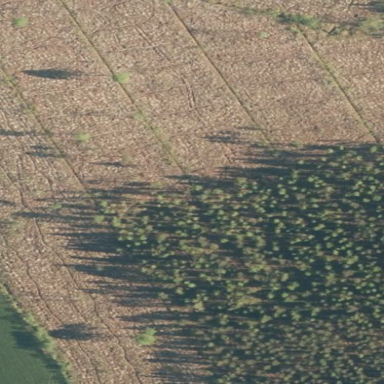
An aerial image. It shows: Scrub area designated for logging.